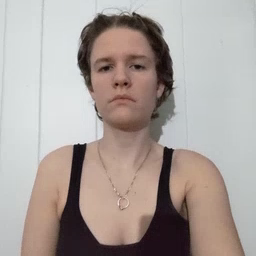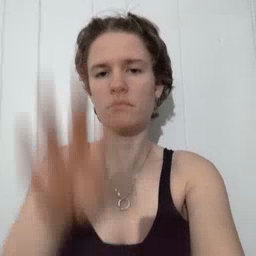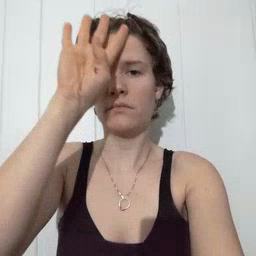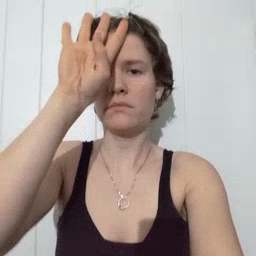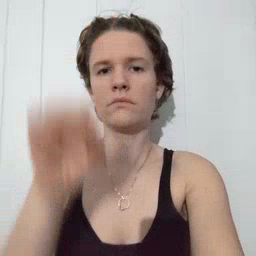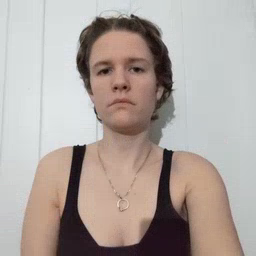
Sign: fireman